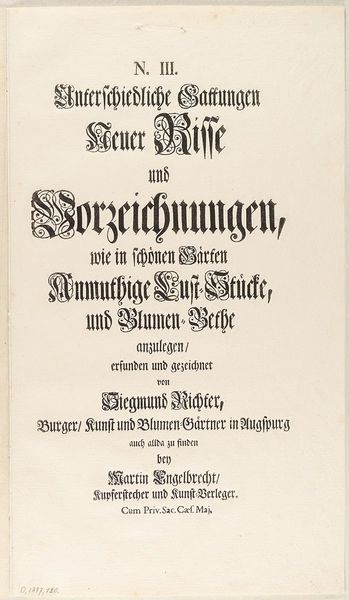
Titel: Titelblatt der dritten Folge von 'Unterschiedliche Gattungen Neuer Risse und Vorzeichnungen, wie in schönen Gärten Anmuthige Lust-Stücke, und Blumen-Bethe anzulegen'
Künstler: Siegmund Richter
Standort: Hamburg
Institution: Museum für Kunst und Gewerbe Hamburg
Schlagwörter: zeichnung, richter, barock, holzschnitt, schrift, risse, grafik, graphik, deutsch, fotografie, photographie, druckgraphik, druckgrafik, titel, titelblatt, entwurf, plan, grundriss, parks, vorzeichnungen, reproduktionen, barockzeit, barockzeitalter, fassungen, druckerzeugnisse, gebäudes, gärten, ornamentstich, vorlageblätter, siegmund richter